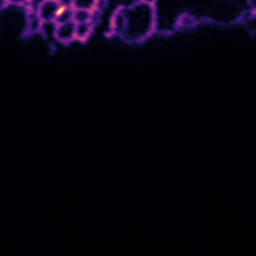
Label: Super-resolution ER image